Field crop: tomato
Growth stage: 1
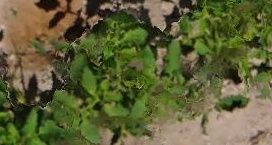
Species: tomato